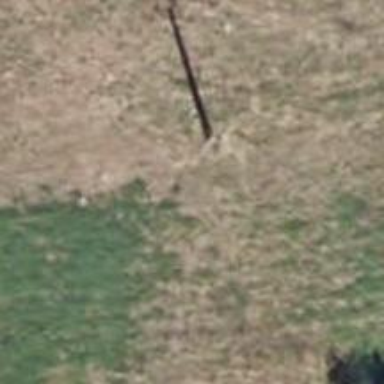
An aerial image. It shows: Power line in the image.